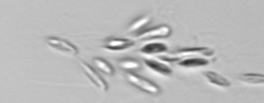
Label: Dinobryon